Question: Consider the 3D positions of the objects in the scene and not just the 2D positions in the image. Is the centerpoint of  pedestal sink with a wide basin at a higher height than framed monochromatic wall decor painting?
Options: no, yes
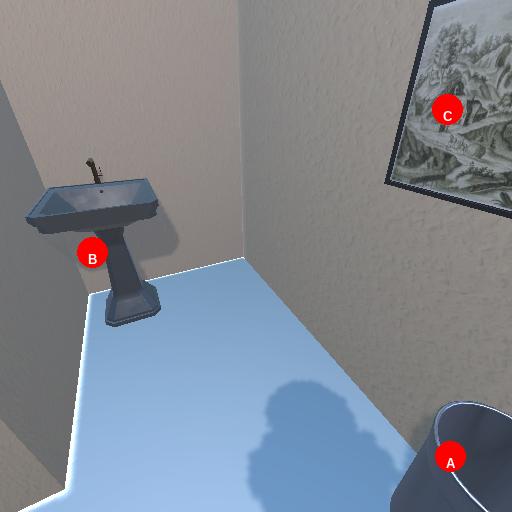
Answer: no